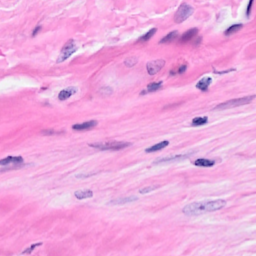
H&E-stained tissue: Breast